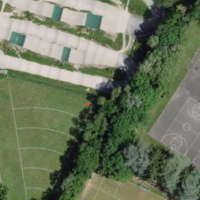
EUNIS habitat code: 53
Species observed at this site:
Acer negundo